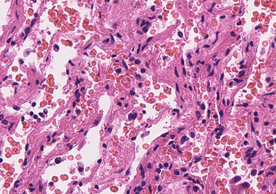
Tumor epithelial tissue: no
Tumor-associated stroma tissue: no
Normal tissue: yes